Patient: sex M, age 68
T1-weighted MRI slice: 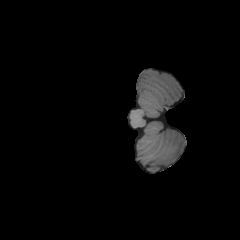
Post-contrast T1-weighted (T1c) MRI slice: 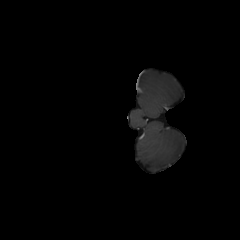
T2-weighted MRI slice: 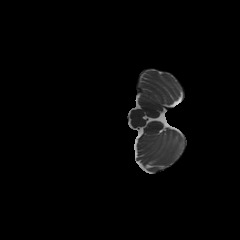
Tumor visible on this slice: no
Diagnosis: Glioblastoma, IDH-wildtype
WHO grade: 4